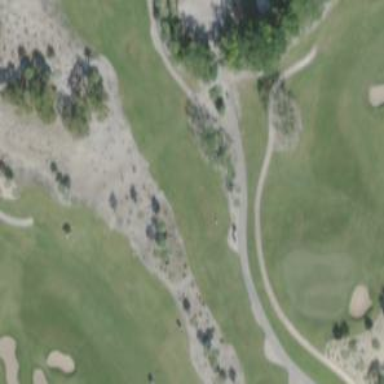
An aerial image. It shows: Footway that also serves as golf cart path.